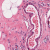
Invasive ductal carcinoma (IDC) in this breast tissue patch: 0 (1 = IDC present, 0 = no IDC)